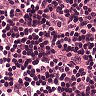
Metastatic tissue present: no